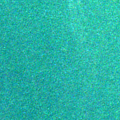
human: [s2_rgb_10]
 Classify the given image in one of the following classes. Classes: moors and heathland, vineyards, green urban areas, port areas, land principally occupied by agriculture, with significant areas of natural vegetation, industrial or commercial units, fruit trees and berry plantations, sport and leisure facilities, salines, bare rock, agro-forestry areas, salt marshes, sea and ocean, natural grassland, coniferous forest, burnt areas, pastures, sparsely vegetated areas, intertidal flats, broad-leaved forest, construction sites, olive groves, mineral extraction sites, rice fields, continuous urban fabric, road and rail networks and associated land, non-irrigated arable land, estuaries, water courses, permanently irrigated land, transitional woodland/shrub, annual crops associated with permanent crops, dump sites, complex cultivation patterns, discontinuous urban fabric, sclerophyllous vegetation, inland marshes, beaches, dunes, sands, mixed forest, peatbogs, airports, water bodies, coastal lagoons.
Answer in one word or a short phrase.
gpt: sea and ocean